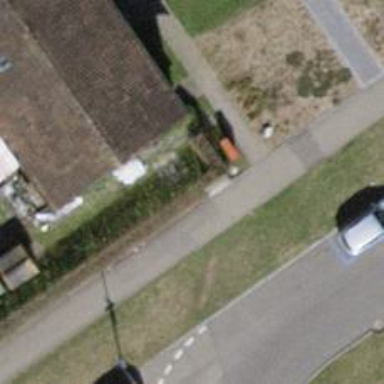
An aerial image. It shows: Street cabinet used for power utility.